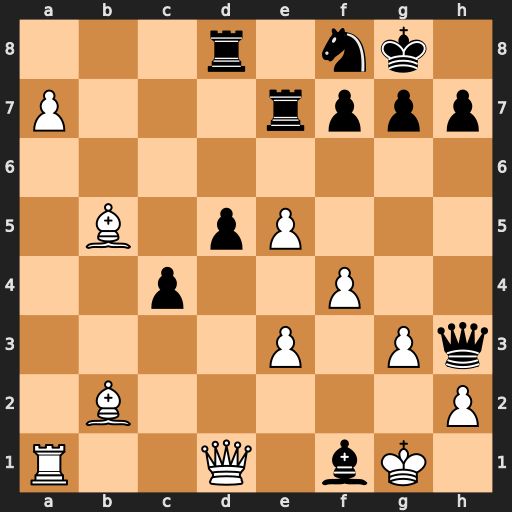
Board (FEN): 3r1nk1/P3rppp/8/1B1pP3/2p2P2/4P1Pq/1B5P/R2Q1bK1
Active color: w
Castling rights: -
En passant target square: -
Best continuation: Qxf1 Qxf1+ Kxf1 Ra8 Bd4